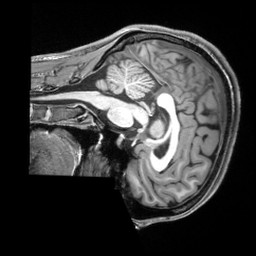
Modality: T1w
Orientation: sagittal
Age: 30
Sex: female
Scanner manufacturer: siemens
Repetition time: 2.3 s
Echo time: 0.00229 s